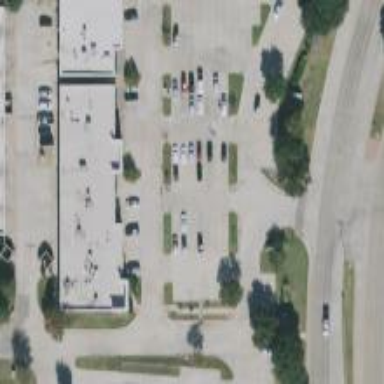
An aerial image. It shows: Parking area with surface.